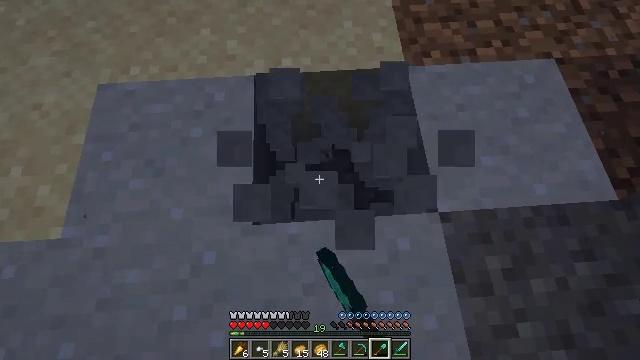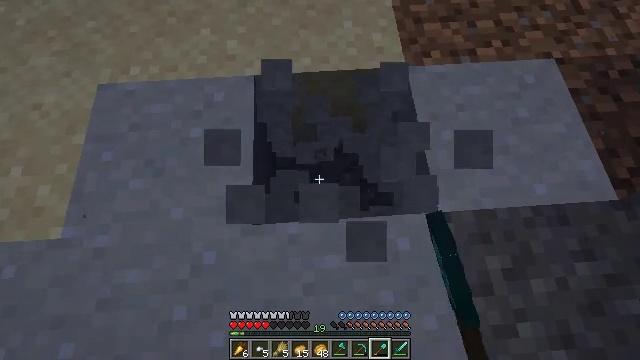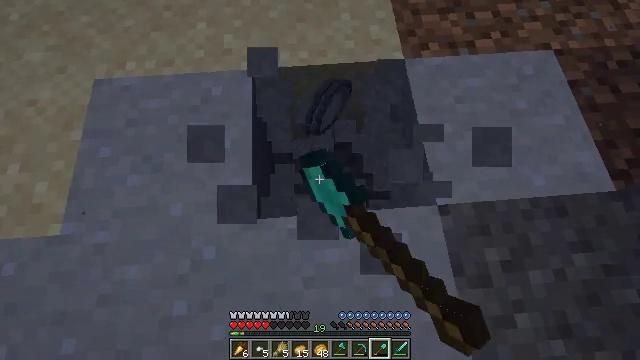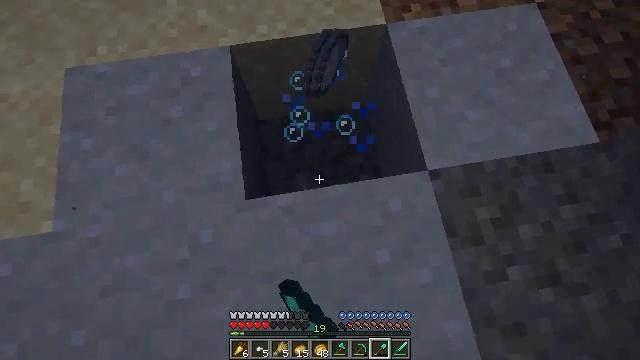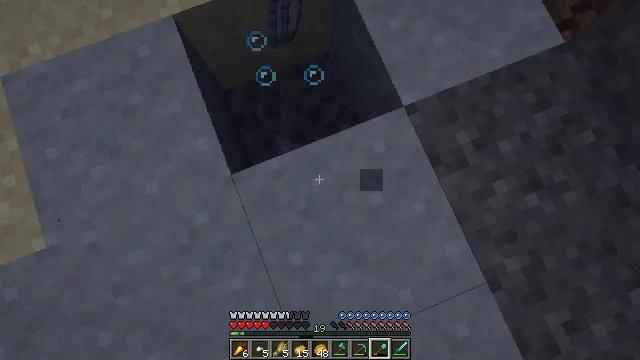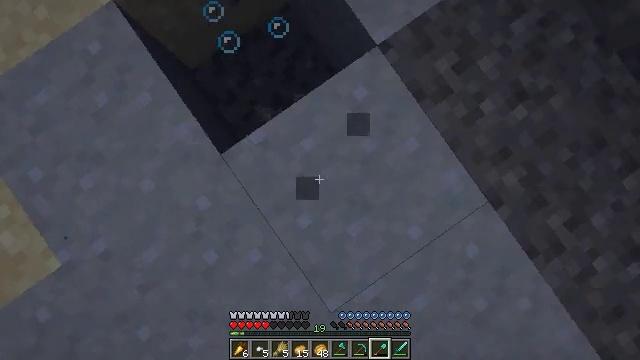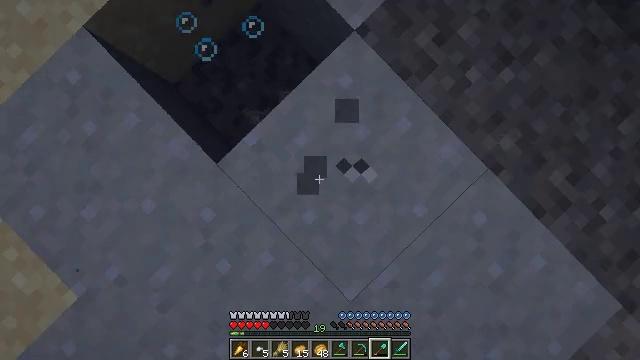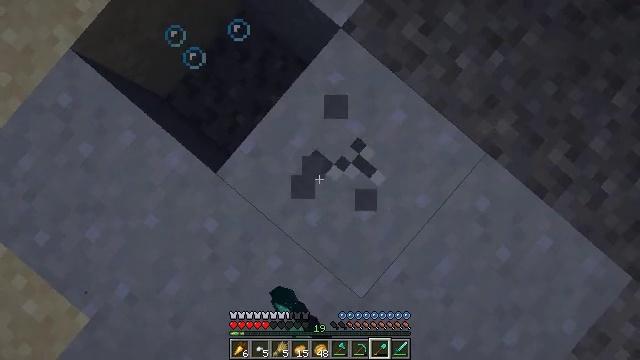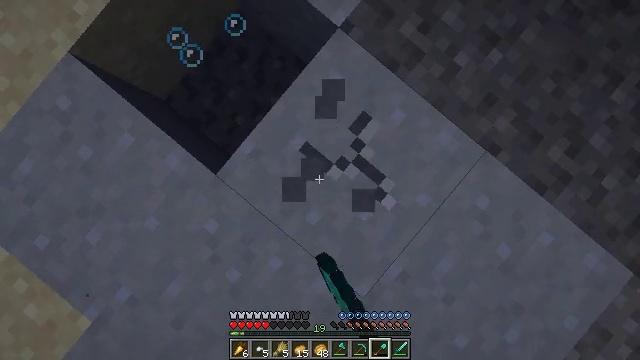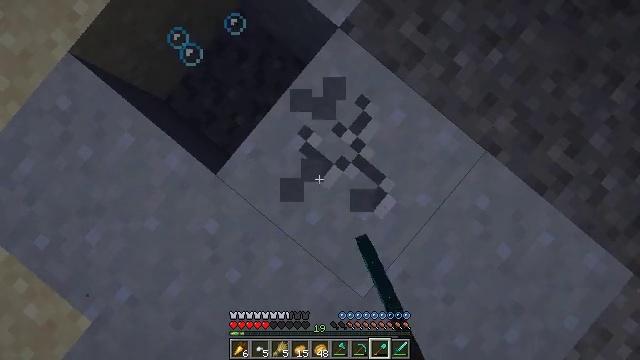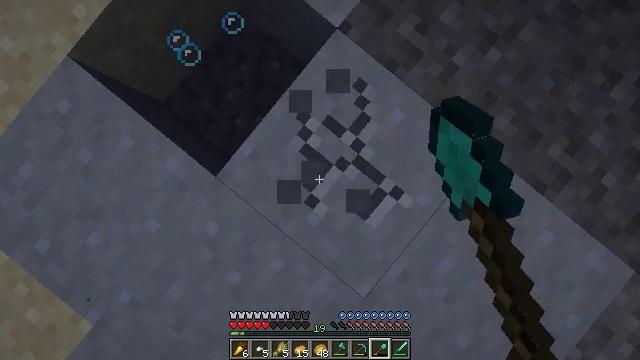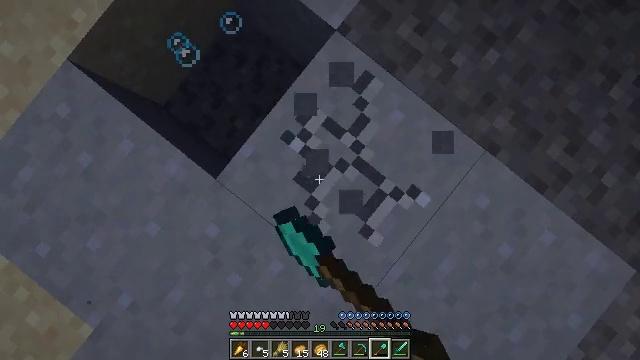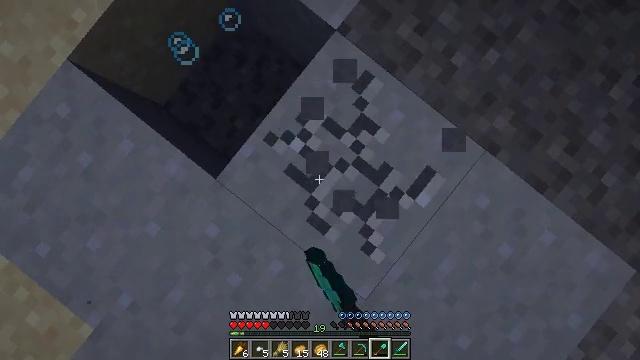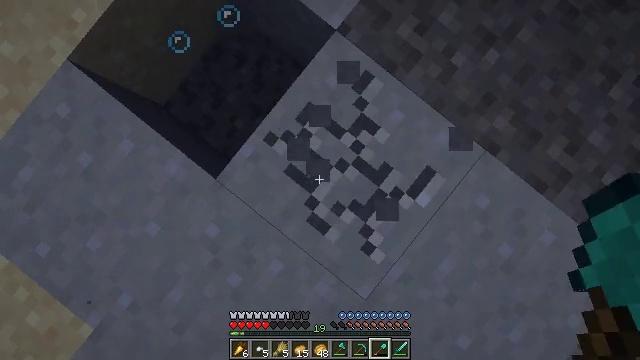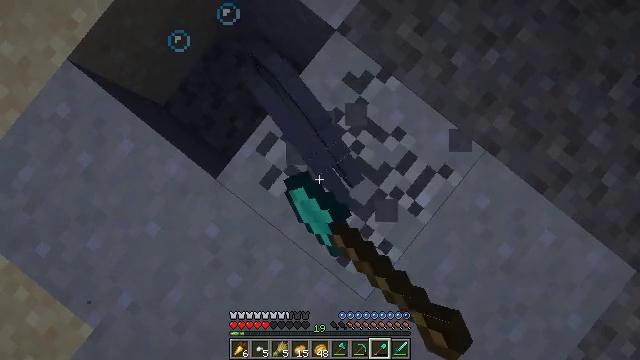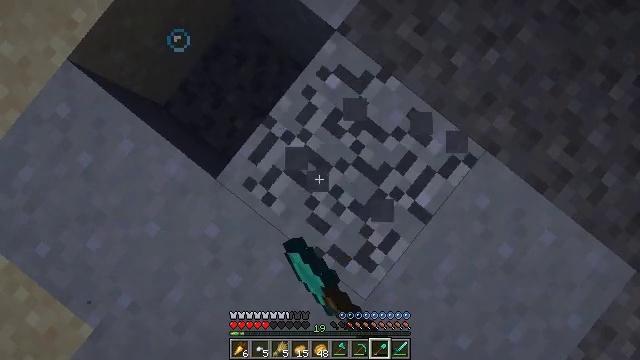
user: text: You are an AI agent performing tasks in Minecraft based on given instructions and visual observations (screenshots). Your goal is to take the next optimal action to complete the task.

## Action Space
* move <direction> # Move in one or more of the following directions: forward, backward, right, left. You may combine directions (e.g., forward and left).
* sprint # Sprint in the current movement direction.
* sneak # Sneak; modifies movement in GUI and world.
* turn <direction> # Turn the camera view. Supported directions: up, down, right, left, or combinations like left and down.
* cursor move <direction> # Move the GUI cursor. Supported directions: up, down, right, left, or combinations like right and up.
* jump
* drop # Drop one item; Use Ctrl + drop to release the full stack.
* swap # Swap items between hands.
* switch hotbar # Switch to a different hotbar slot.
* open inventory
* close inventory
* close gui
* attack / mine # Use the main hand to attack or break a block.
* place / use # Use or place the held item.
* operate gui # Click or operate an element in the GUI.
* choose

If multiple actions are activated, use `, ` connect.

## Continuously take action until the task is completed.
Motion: motion action
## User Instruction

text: Dig up clay found underwater.
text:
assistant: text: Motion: attack / mine
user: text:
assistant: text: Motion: turn down, attack / mine
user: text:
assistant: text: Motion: turn right and down, attack / mine
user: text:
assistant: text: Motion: turn right and down, attack / mine
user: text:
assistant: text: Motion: turn right and down, attack / mine
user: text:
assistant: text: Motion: turn right and down, attack / mine
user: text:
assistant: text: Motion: turn right, attack / mine
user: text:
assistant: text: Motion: attack / mine
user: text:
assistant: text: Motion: attack / mine
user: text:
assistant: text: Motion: attack / mine
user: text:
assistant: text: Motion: attack / mine
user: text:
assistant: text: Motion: attack / mine
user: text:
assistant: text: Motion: attack / mine
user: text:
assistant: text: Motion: attack / mine
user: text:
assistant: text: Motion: attack / mine
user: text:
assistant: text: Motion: attack / mine
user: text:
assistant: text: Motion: turn right, attack / mine
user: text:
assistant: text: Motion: turn right, attack / mine
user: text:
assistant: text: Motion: turn right, attack / mine
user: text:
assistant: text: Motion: turn right and up, attack / mine
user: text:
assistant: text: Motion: turn right and up, attack / mine
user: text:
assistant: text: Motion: turn right and up, attack / mine
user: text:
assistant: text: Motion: turn right and up, attack / mine
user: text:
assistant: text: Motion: turn up, attack / mine
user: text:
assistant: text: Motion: attack / mine
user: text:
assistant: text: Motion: turn up, attack / mine
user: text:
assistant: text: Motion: attack / mine
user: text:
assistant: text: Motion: attack / mine
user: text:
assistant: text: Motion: attack / mine
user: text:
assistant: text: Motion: attack / mine